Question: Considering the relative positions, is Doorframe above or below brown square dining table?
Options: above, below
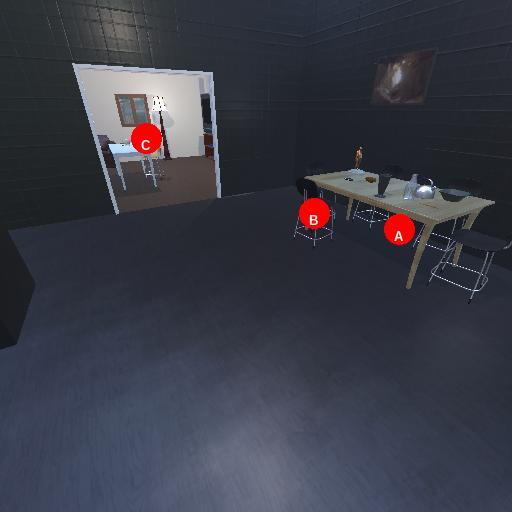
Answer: above